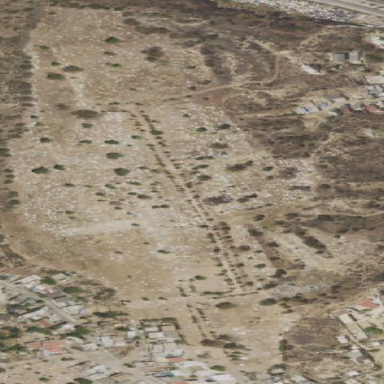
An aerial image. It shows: Grave yard.